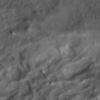
Atmospheric dust classification: not_dusty